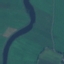
Land use / land cover: River